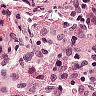
Metastatic tissue present: no